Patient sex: M
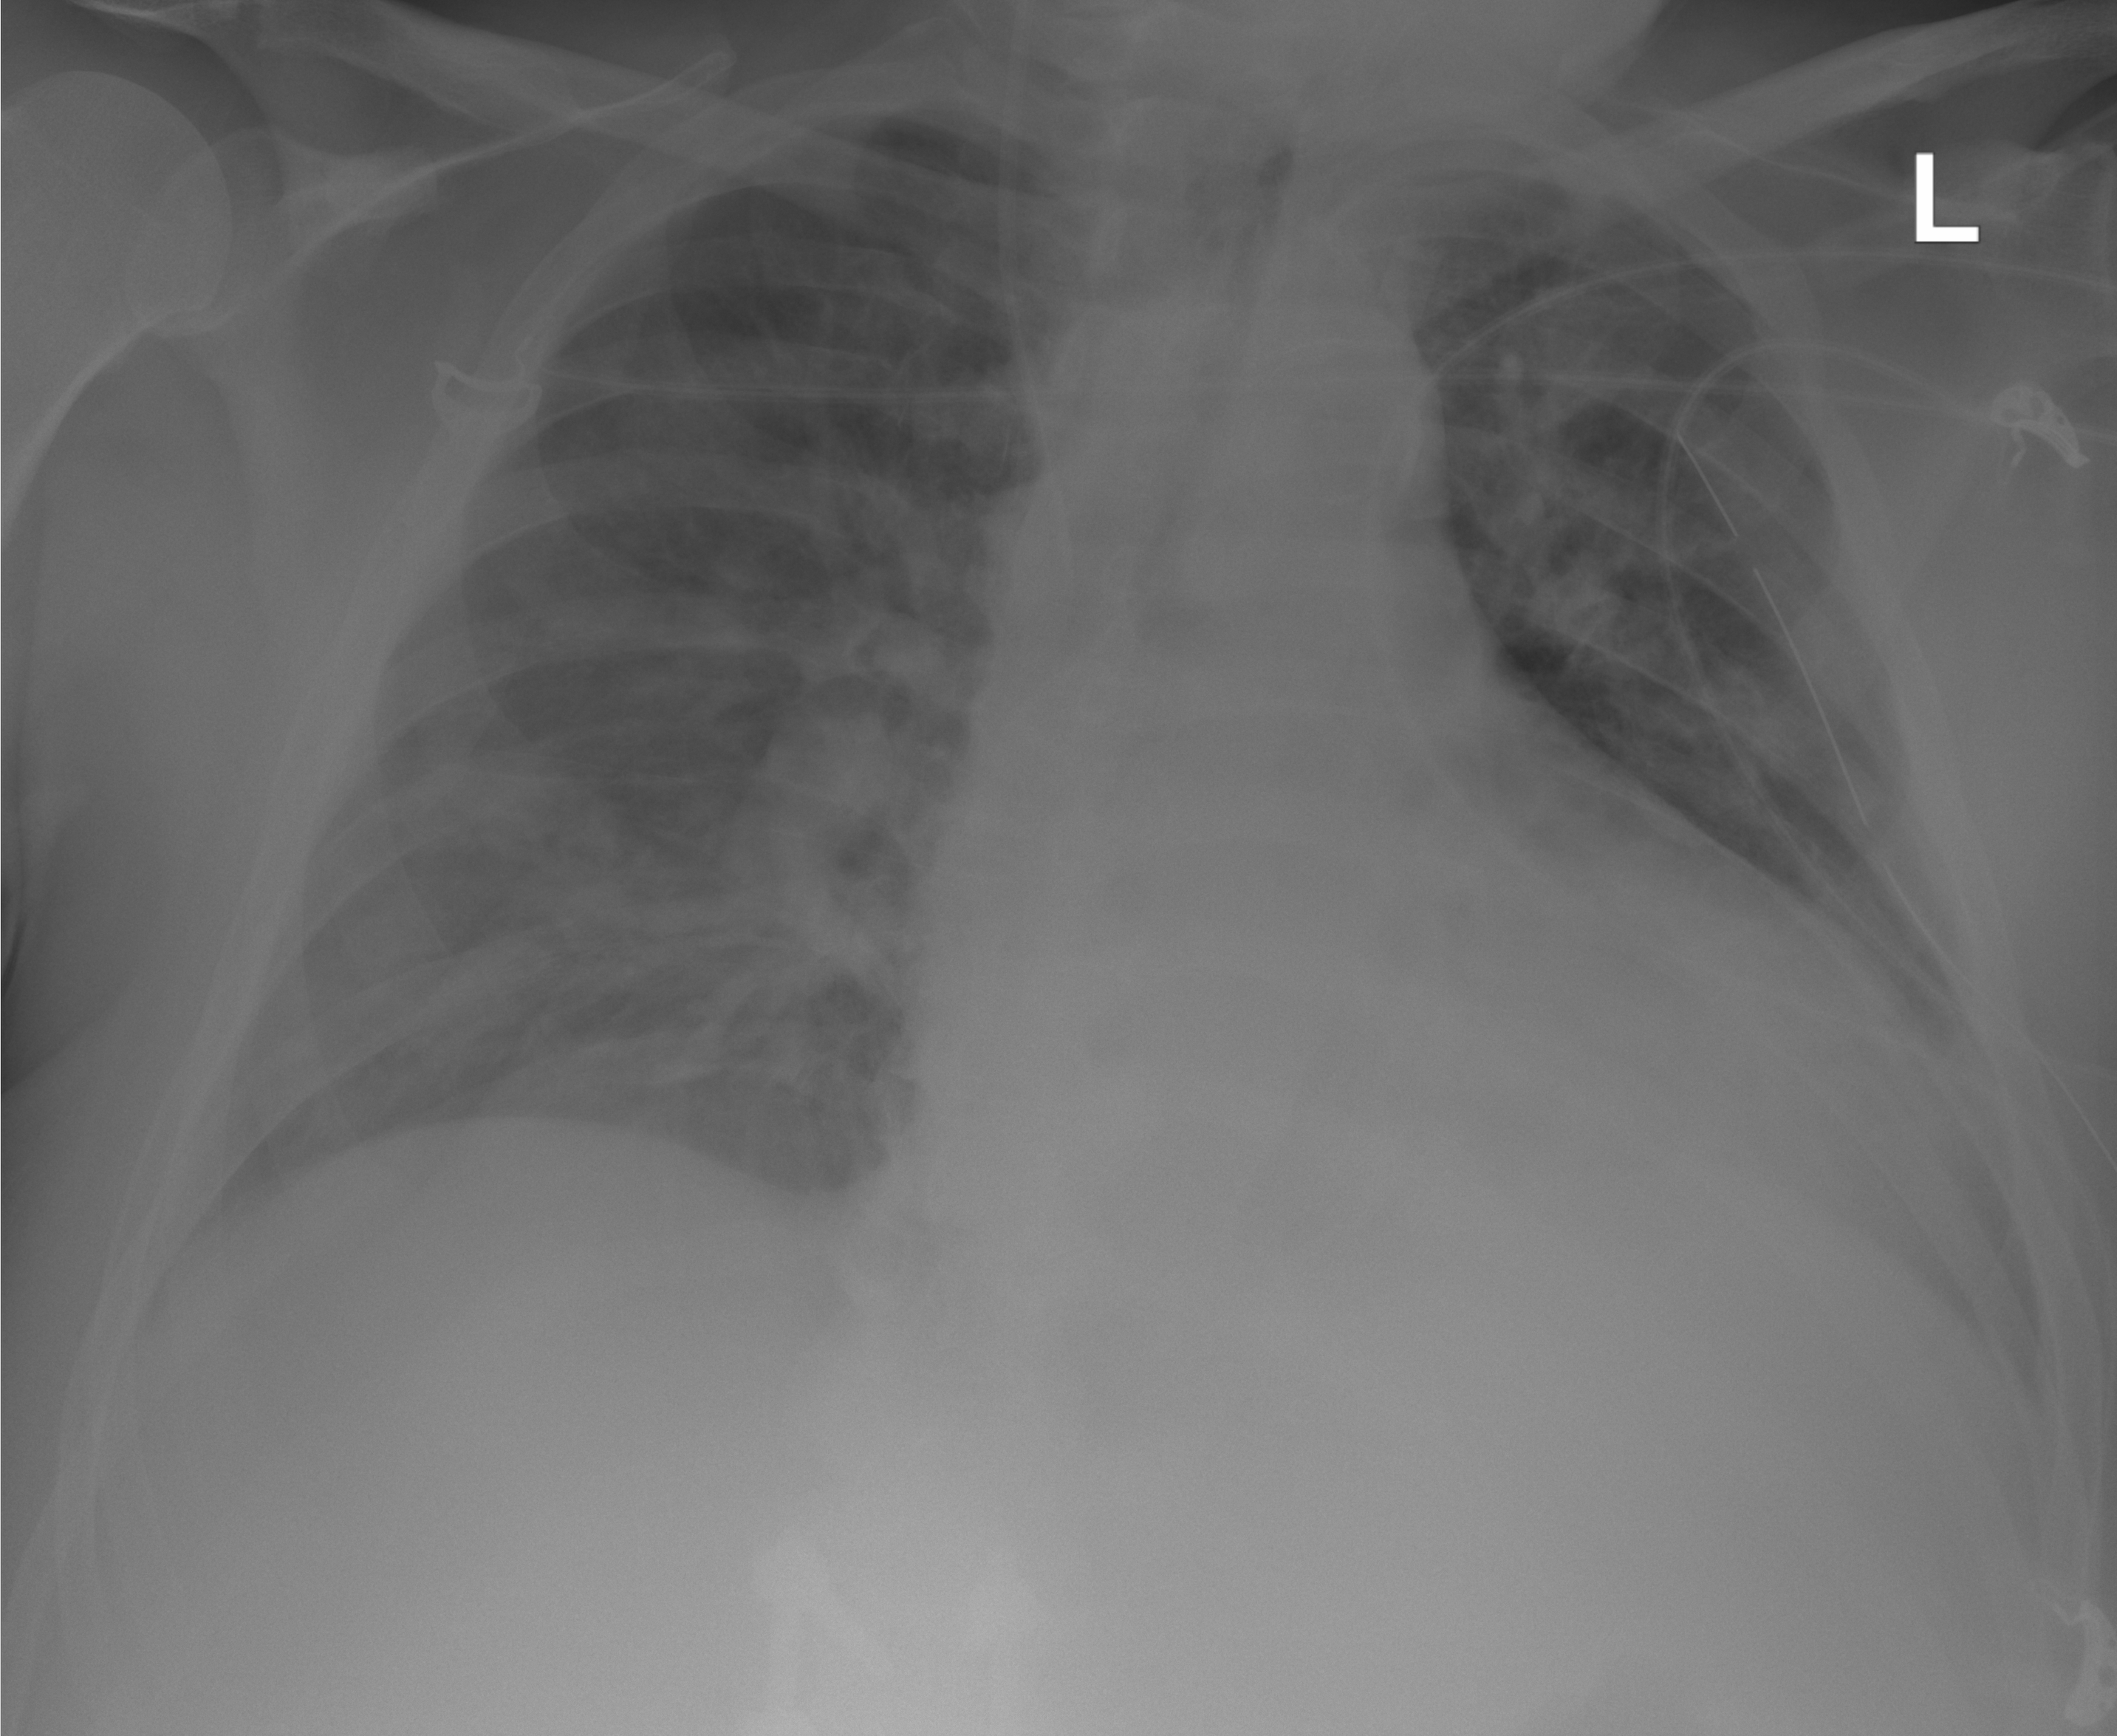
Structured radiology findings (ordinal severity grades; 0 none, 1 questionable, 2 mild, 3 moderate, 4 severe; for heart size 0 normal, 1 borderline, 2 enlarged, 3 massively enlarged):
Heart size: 2
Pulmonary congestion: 2
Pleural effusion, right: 2
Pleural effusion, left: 2
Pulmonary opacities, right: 2
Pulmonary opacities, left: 2
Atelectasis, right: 2
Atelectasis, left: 2